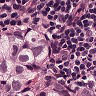
Metastatic tissue present: yes